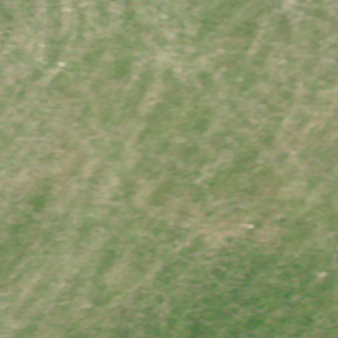
Label: other